Aerial crown-view tile of a tropical tree (Barro Colorado Island, Panama), acquired 20240813:
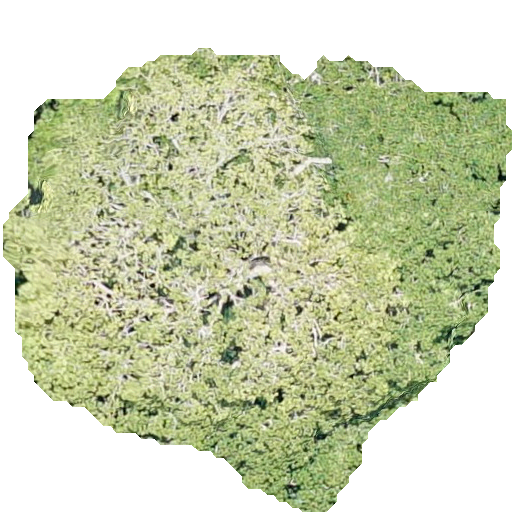
Species: Sterculia apetala
GBIF accepted scientific name: Sterculia apetala
Crown area: 254.66 m²